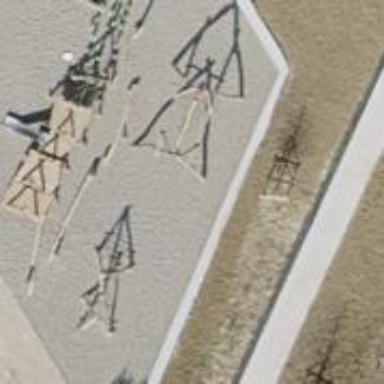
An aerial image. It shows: Playground area for leisure activities on the land.